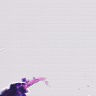
Metastatic tissue present: no